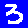
Digit: 3